Group 1:
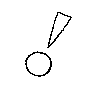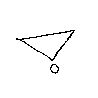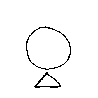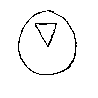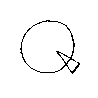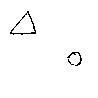
Group 2:
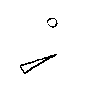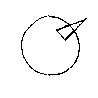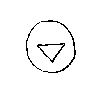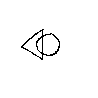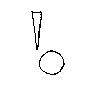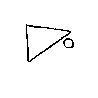
Rule separating the two groups: Triangle points to center of circle vs. triangle does not point to center of circle.
Concepts: between, center, center_of_circle, imagined_entity, imagined_line_or_curve, imagined_point, midpoint, on_line_or_curve, pointing_to, triangle, triangle_arrow
Author: Douglas R. Hofstadter